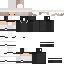
A male human skin with medium skin, wearing brown long hair dressed in a blue hoodie and black pants, featuring a closed mouth.